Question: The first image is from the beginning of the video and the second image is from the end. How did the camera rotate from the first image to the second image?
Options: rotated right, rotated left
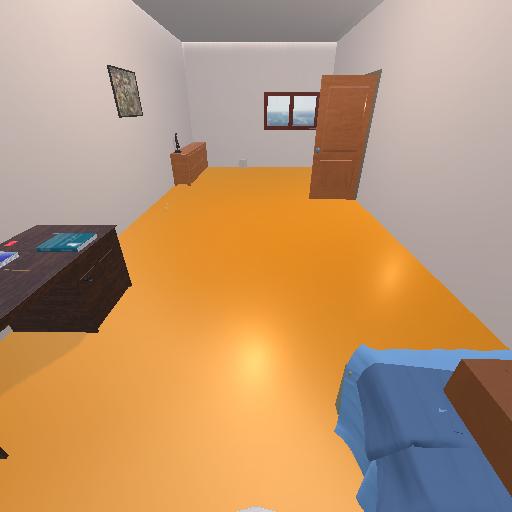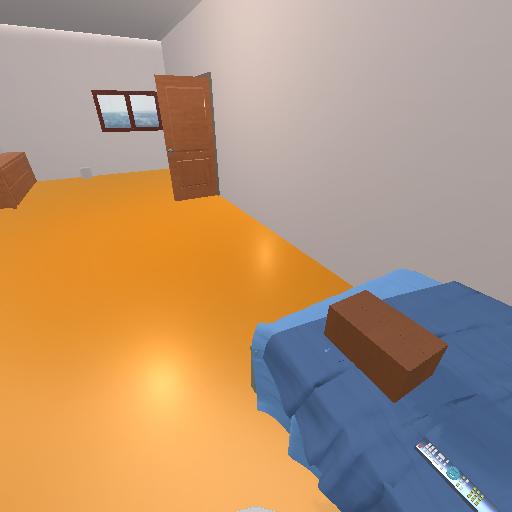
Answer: rotated right